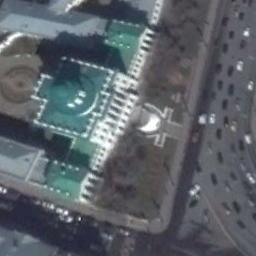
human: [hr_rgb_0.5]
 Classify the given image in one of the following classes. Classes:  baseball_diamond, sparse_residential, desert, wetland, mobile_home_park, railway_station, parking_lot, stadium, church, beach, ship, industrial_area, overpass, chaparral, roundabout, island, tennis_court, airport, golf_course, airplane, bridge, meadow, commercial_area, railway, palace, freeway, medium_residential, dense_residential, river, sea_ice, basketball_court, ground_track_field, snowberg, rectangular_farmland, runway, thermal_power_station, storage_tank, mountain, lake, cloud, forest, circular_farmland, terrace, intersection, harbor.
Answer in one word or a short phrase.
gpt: church